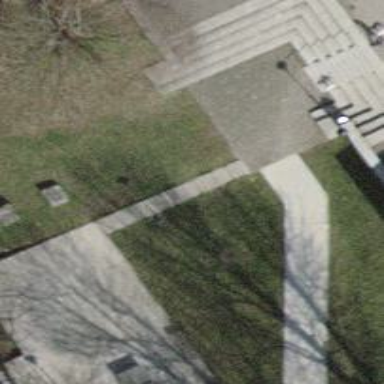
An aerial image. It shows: Set of concrete steps.